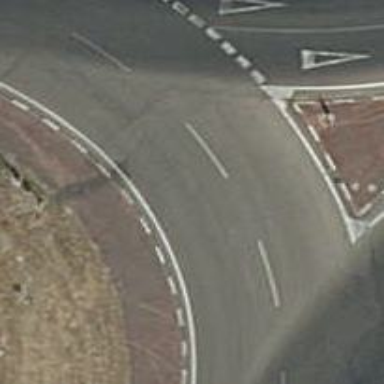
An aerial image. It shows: Roundabout on trunk highway.